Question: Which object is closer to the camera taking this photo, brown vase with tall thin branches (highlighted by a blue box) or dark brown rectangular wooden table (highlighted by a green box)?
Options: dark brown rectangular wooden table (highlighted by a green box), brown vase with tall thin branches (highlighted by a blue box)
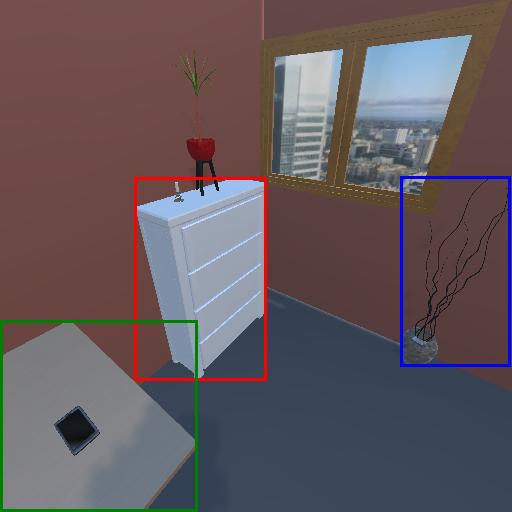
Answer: dark brown rectangular wooden table (highlighted by a green box)